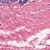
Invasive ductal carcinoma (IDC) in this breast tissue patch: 0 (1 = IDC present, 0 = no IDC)